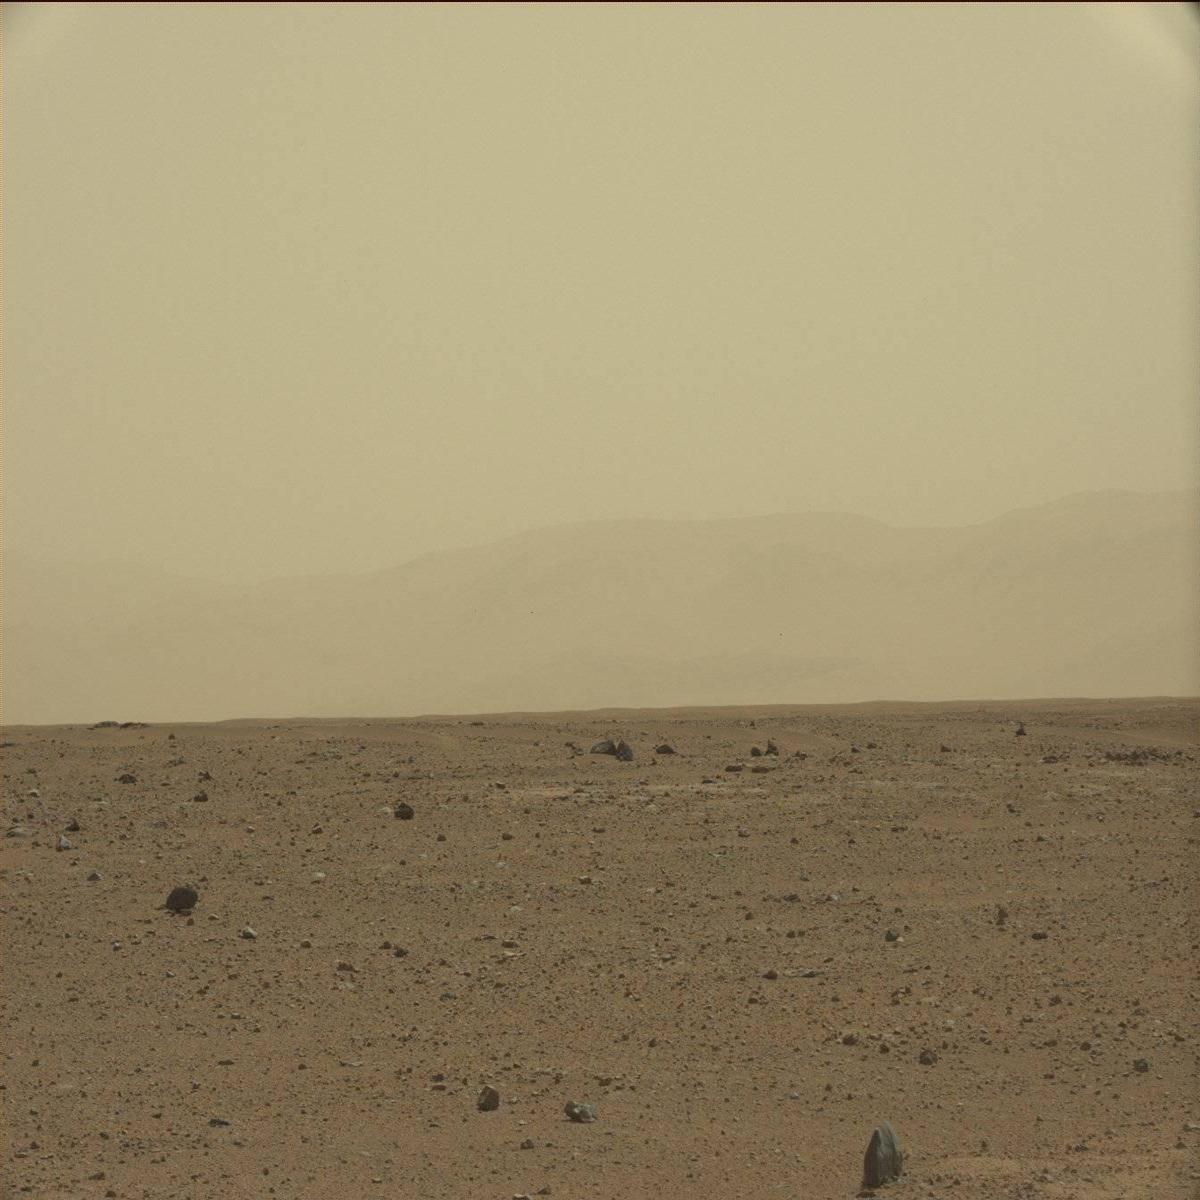
Terrain classes present: Bedrock, Ridge, Rock, Sand / Soil, Sky